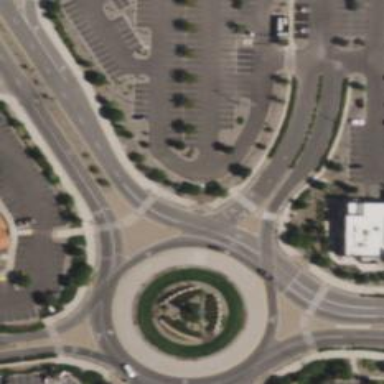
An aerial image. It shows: Secondary road with asphalt surface leading to roundabout.